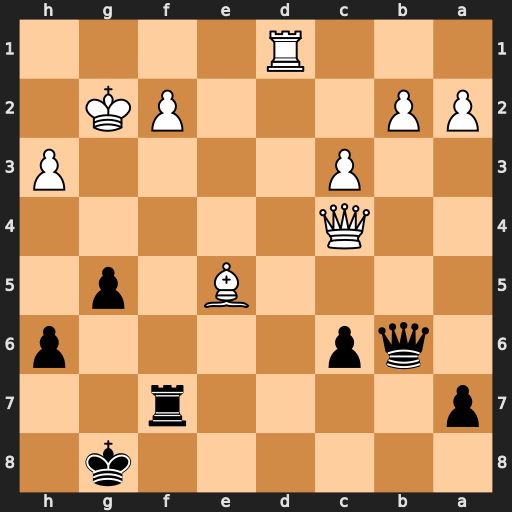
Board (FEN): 6k1/p4r2/1qp4p/4B1p1/2Q5/2P4P/PP3PK1/3R4
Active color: b
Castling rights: -
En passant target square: -
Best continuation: Qxf2+ Kh1 Qf3+